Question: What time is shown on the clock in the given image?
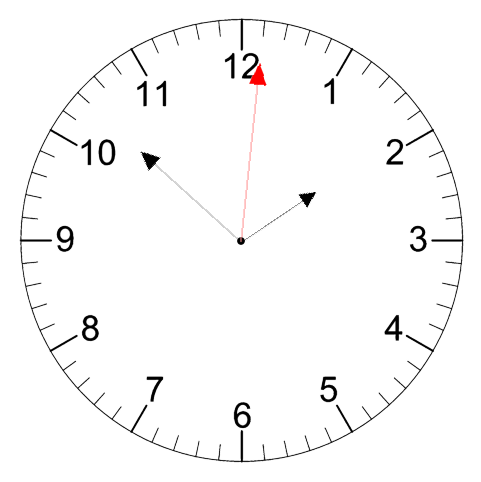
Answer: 01:52:01